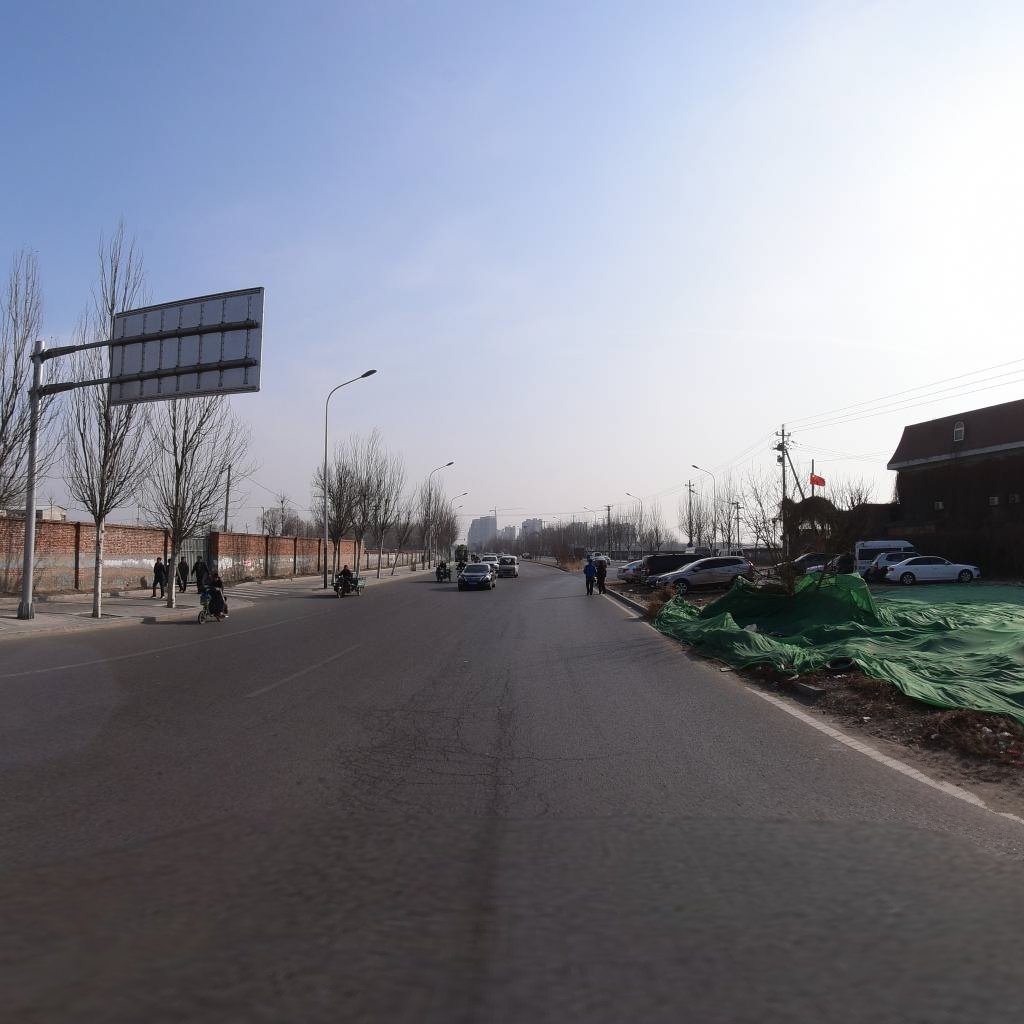
Region: Chaoyang
Road damage annotations: alligator crack